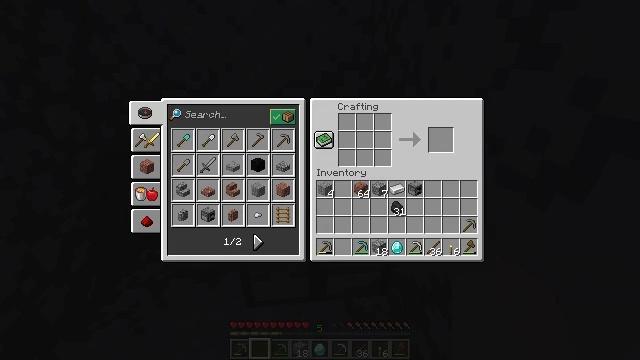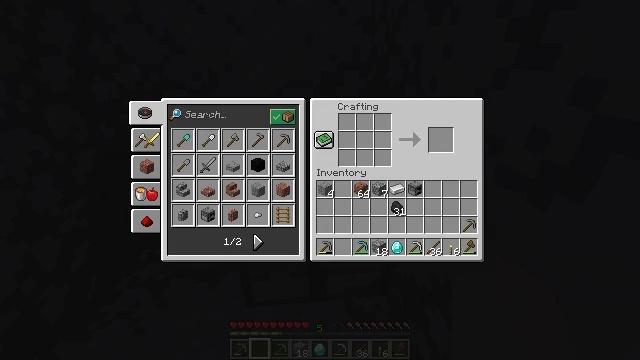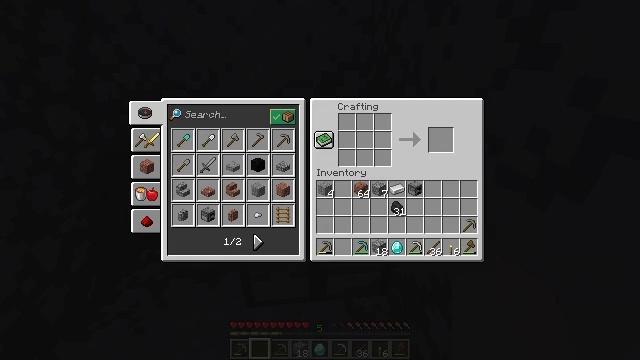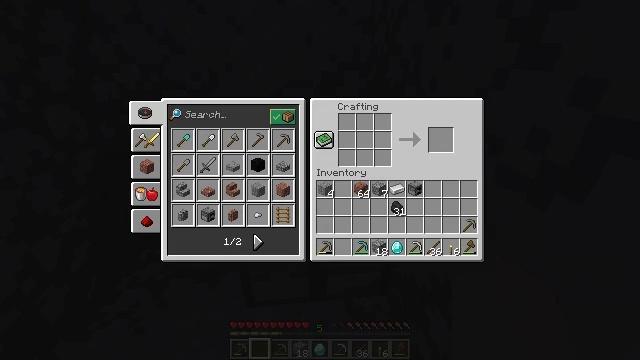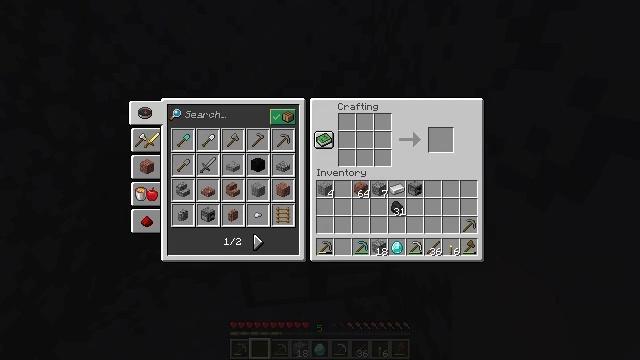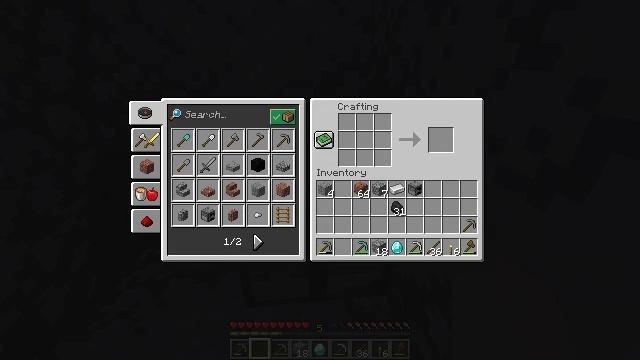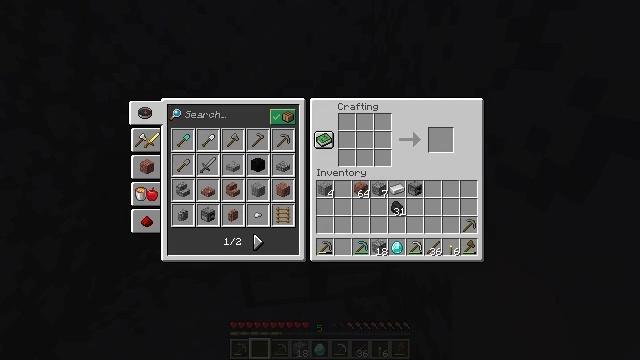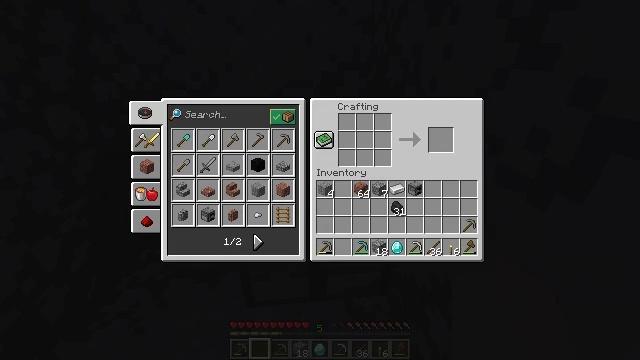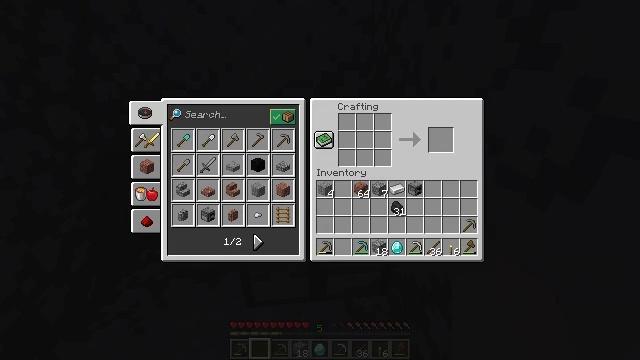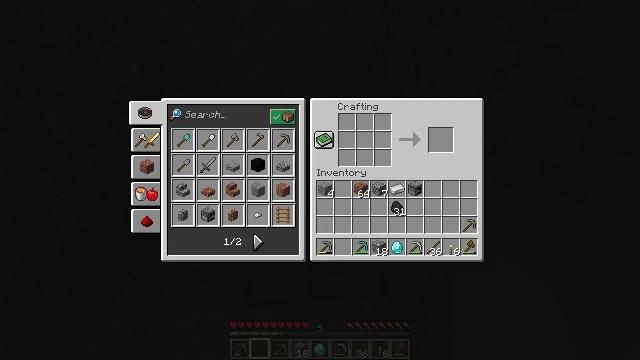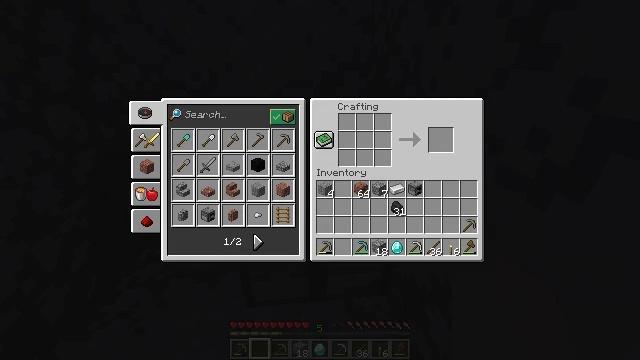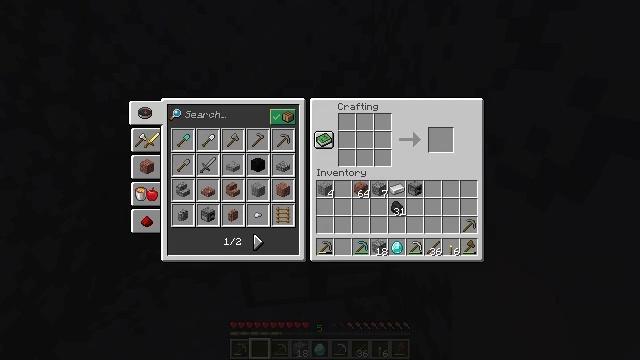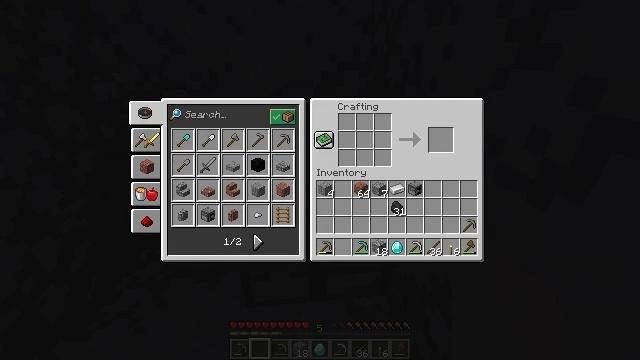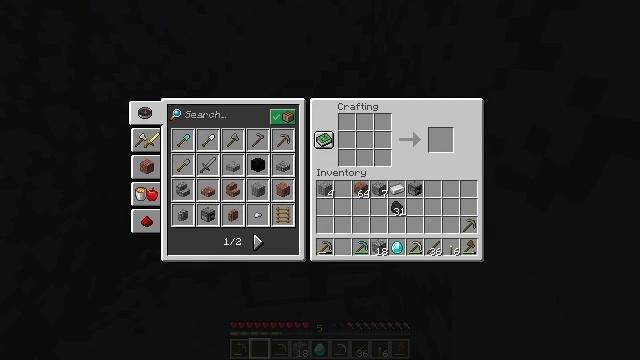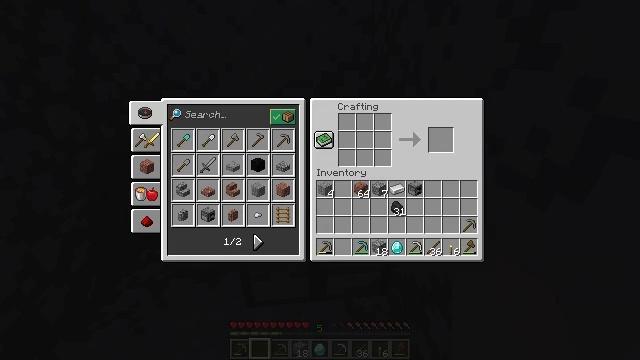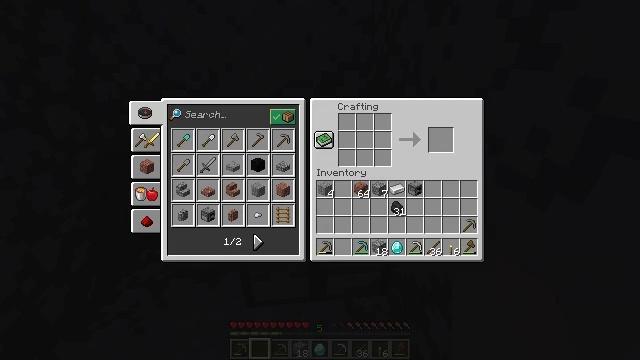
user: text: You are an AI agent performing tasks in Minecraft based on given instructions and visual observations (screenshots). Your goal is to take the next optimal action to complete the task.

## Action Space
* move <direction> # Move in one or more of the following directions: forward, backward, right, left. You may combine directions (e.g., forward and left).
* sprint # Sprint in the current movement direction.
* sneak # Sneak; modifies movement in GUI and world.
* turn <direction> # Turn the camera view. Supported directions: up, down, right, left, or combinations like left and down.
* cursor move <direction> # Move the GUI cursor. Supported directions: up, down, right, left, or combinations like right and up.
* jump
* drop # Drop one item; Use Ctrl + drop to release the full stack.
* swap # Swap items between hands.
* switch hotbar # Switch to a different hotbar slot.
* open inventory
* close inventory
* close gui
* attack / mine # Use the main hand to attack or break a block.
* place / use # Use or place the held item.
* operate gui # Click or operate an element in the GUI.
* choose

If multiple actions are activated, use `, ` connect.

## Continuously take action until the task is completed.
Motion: motion action
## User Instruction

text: Break the vines.
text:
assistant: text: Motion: no_op
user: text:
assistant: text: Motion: no_op
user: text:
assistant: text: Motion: no_op
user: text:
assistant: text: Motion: no_op
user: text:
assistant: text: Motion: no_op
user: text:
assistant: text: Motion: no_op
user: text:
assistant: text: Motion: no_op
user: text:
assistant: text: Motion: no_op
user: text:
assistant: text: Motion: no_op
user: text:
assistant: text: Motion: no_op
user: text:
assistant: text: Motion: no_op
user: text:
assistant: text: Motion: no_op
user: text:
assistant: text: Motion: no_op
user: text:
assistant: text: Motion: no_op
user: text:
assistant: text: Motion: no_op
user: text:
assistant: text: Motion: no_op
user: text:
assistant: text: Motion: no_op
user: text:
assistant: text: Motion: no_op
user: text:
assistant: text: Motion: no_op
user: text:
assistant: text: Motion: no_op
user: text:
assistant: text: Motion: no_op
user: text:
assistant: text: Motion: no_op
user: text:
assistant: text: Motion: no_op
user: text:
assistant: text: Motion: no_op
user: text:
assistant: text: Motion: no_op
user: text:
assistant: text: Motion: no_op
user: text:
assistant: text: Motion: no_op
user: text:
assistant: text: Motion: no_op
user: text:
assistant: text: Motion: no_op
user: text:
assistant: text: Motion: no_op